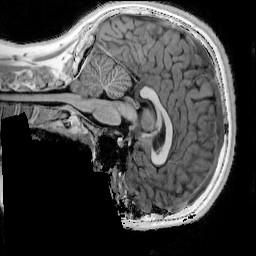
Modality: T1w
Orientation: sagittal
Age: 15
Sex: male
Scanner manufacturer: siemens
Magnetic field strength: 3 T
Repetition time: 4 s
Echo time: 0.00291 s